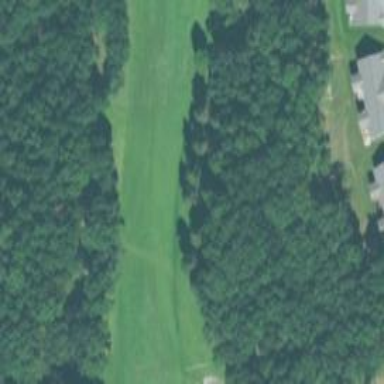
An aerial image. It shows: View of golf hole.